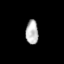
Tissue: lung
Cell type: Endothelial cells
Senescence score: 0.2067
Nuclear area (px): 297
Mean DAPI intensity: 182.505